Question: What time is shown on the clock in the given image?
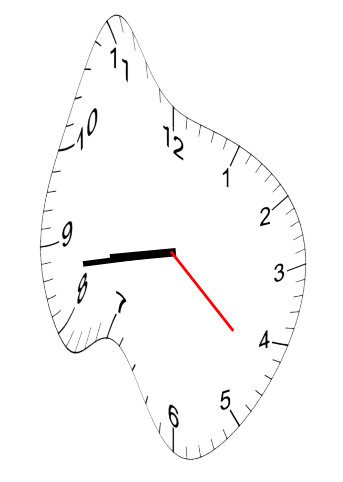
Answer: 08:43:22